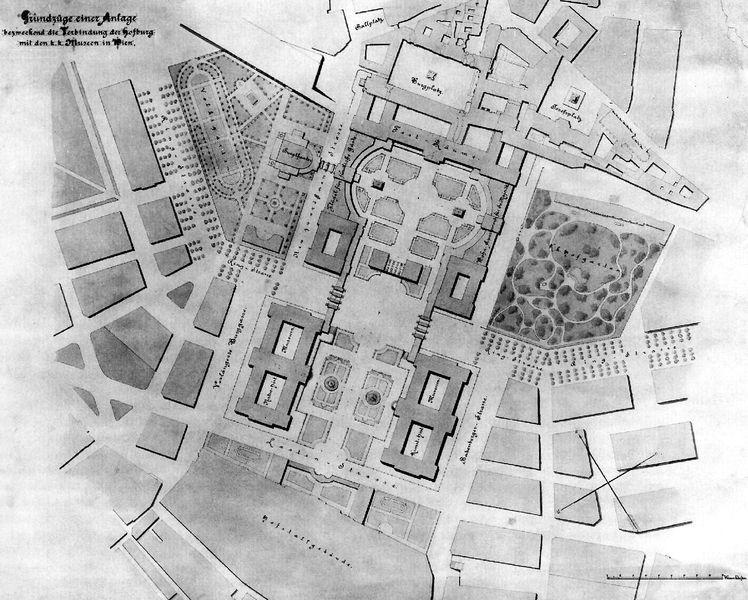
Titel: Kaiserliches Forum in Wien
Künstler: Gottfried Semper
Standort: Wien, Kaiserliches Forum (EU - AUT)
Schlagwörter: baum, bäume, stadt, paris, schwarz, straße, zeichnung, anlage, gebäude, park, rasen, schloss, alt, architektur, häuser, wege, garten, allee, platz, luft, symmetrie, deutsch, straßen, ideal, beete, parterre, plan, gärten, wien, geometrie, forum, klenze, grundriss, maßstab, skala, haupthaus, stadtplan, rasenflächen, windrose, idealplan, formal, scala, hofburg, enturf, grundzüge, versialles, rasenfllächen